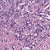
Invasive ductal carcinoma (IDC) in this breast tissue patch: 1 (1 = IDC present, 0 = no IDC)